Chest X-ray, PA view. Patient: 50 years old, sex F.
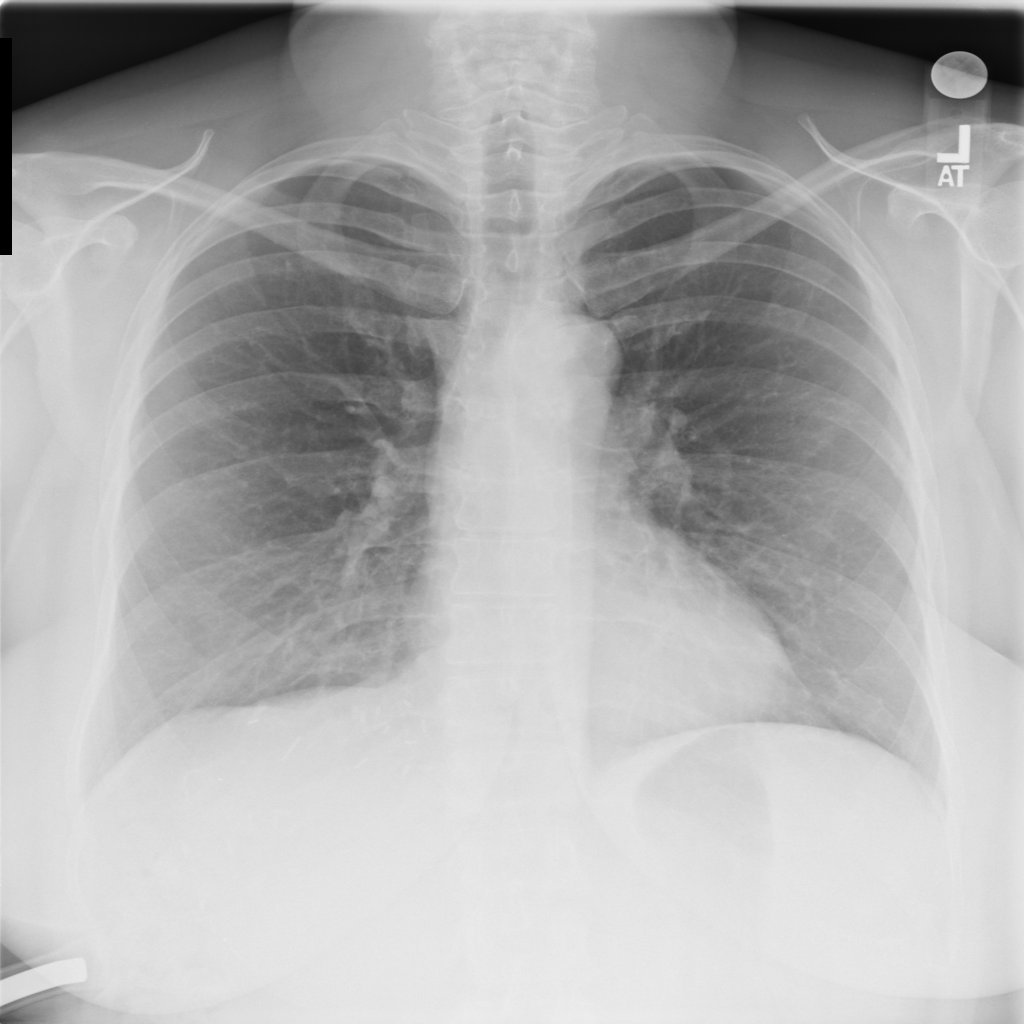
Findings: No Finding